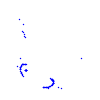
Particle: kaon